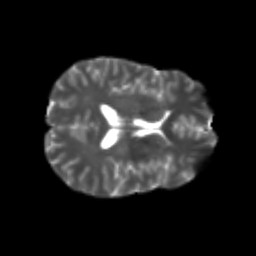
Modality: T2w
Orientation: axial
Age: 26
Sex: male
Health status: healthy
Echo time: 0.074 s